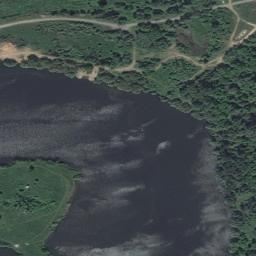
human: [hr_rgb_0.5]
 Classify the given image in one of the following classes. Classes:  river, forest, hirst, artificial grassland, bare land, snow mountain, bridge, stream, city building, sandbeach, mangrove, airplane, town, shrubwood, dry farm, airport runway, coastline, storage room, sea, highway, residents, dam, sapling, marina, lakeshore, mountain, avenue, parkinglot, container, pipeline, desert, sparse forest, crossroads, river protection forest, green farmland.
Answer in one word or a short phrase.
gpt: river